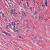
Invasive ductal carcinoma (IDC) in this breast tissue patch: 1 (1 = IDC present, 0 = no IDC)